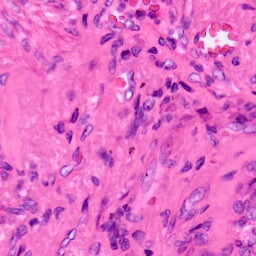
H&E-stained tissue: Lung